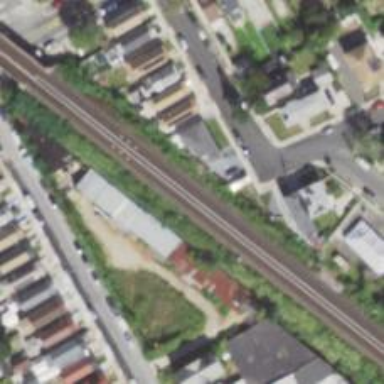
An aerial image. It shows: Electrified railway with rail tracks.